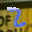
Label: 2